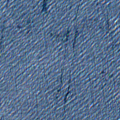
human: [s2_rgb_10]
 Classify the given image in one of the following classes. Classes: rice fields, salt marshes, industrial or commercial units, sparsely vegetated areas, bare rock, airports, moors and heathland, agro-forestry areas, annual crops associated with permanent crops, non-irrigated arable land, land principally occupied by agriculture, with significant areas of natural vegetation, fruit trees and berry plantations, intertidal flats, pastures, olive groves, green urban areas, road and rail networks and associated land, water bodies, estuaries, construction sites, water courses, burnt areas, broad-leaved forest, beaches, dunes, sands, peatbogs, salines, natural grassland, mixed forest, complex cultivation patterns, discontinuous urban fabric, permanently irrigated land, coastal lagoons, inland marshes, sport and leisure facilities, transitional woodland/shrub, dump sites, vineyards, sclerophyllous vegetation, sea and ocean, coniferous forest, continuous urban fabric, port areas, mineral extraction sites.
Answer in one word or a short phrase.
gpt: sea and ocean